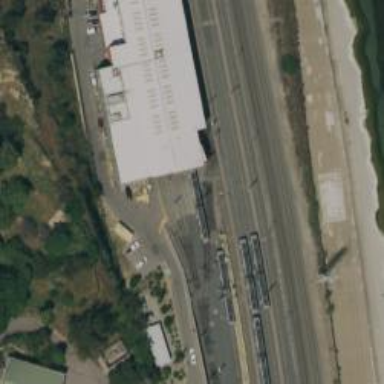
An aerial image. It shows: Light rail service yard with electrified contact lines.